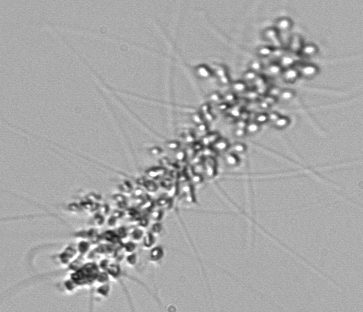
Label: Chaetoceros_didymus_TAG_external_flagellate